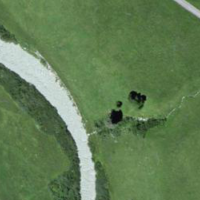
EUNIS habitat code: 26
Species observed at this site:
Campanula thyrsoides